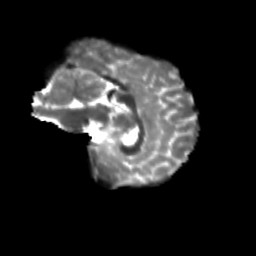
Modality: T2w
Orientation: sagittal
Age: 10
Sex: female
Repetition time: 9.5 s
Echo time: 0.089 s